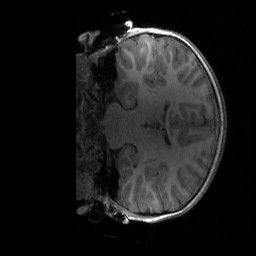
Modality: T1w
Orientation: coronal
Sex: male
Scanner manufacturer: siemens
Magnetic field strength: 3 T
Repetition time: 1.9 s
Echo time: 0.00243 s